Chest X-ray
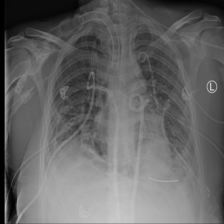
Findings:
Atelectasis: negative
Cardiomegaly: negative
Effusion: negative
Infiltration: negative
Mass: negative
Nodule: negative
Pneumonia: negative
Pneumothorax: negative
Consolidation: positive
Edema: negative
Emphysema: negative
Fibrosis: negative
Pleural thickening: negative
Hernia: negative